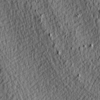
Label: not_dusty